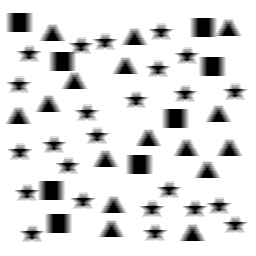
Squares: 8
Triangles: 16
Stars: 24
Total shapes: 48